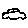
Label: car